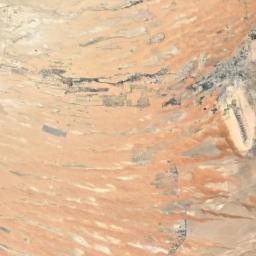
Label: desert